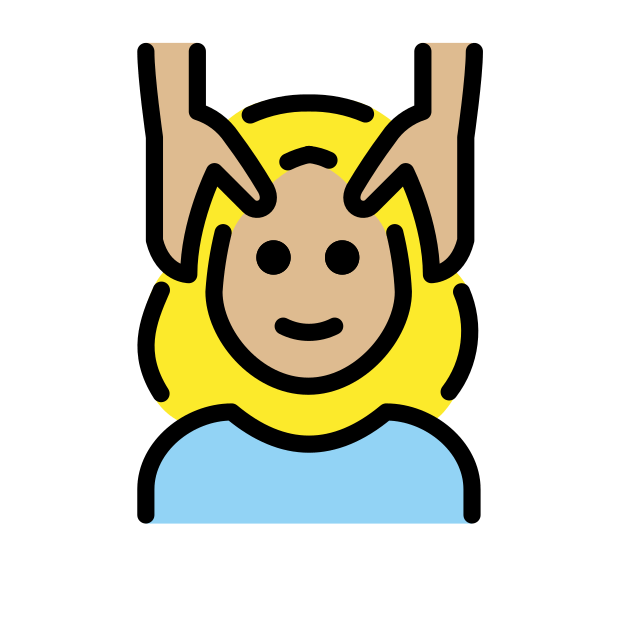
woman getting massage: medium-light skin tone